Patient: sex M, age 45
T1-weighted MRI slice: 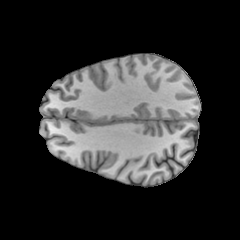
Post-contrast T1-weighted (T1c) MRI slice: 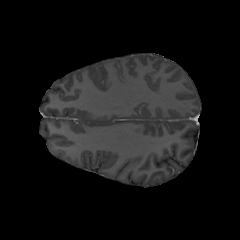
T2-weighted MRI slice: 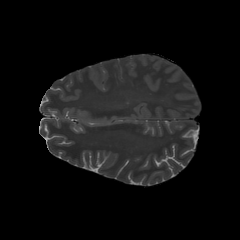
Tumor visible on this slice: no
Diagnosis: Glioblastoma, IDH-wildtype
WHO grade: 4